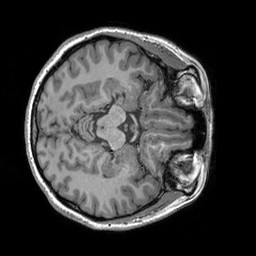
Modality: T1w
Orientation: axial
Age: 20
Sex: female
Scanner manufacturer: siemens
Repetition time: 2.25 s
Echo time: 0.00302 s